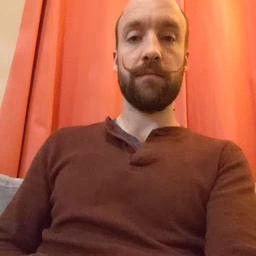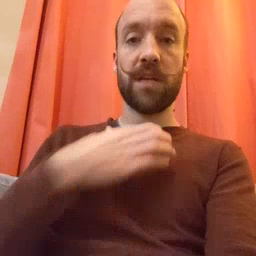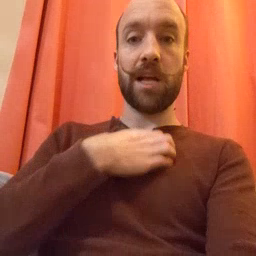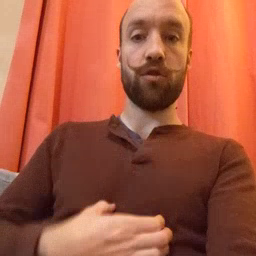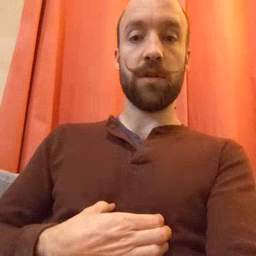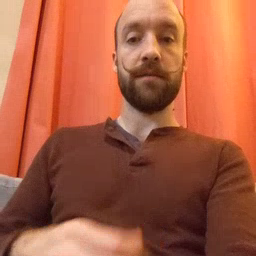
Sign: hungry